Question:
Ok so basically I have my database table. The first column is the id. The second is a pkg_id. The 3rd is not important and the 4th is the previous id that the pkg_id was located at. I need to pull the last 3 pkg_id's from the table. So basically I need to pull the last 3 17879 pkg_id's and the last 3 3075. So in this example I need to pull id 9 , 7 , 6 for 17879 and id 8, 5, 3 for 3075.
I can't get my head around it. I do have access to the previous id that it was. So you see that for id 9 it says that 17879 was last in id 7. That id 8 was last in id 5.
If anybody could help me write a query that would be great. I'm also using Java for database access so it doesn't have to be just in mysql. Thanks so much.
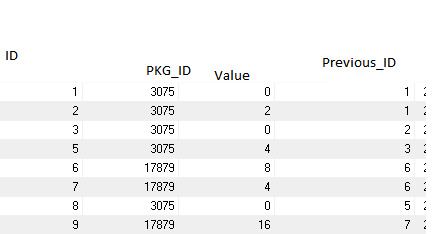
Answer: '''
SELECT m.*
FROM (
SELECT pkg_id,
COALESCE(
(
SELECT id
FROM mytable mi
WHERE mi.pkg_id = md.pkg_id
ORDER BY
id DESC
LIMIT 2, 1
), 0) AS mid
FROM (
SELECT DISTINCT pkg_id
FROM mytable
) md
) q
JOIN mytable m
ON m.pkg_id <= q.pkg_id
AND m.pkg_id >= q.pkg_id
AND m.id >= q.mid
'''
Create an index on 'mytable (pkg_id, id)' for this to work fast.
Note this condition: 'm.pkg_id <= q.pkg_id AND m.pkg_id >= q.pkg_id' instead of mere 'm.pkg_id = q.pkg_id'. This is required for the index to be used efficiently.